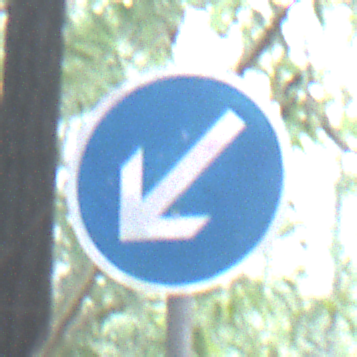
Verkehrszeichen: VorgeschriebeneVorbeifahrtLinks
Umgebung: Outdoor, Nature
Tageszeit: SunriseSunset
Wetter: NotSpecified
Licht: Natural
Jahreszeit: Autumn
Kontrast: MediumContrast